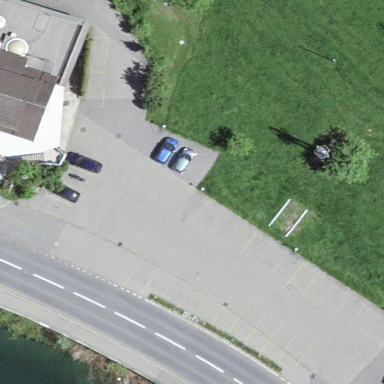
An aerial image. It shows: Parking area.